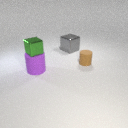
large gray metal cube to the left of small brown rubber cylinder